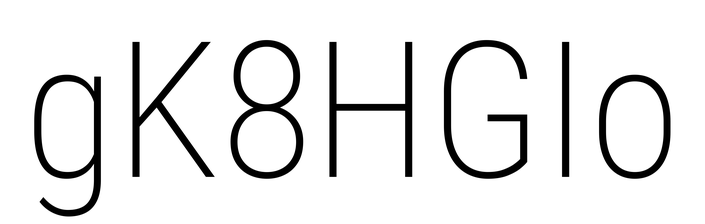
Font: Roboto_Condensed_ExtraLight